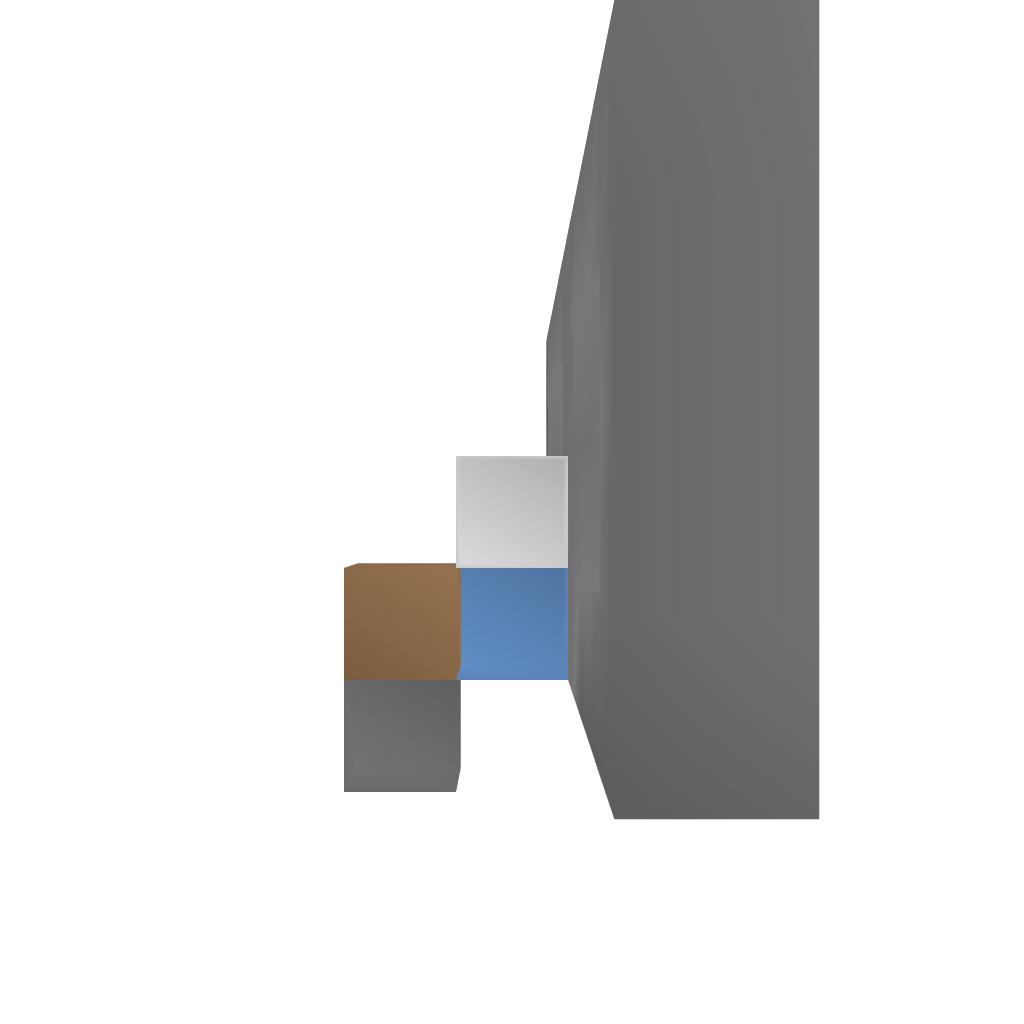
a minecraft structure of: Nazi Zombies Quick Revive bad low quality